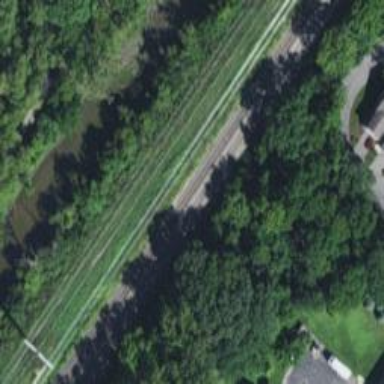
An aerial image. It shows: Railway track.